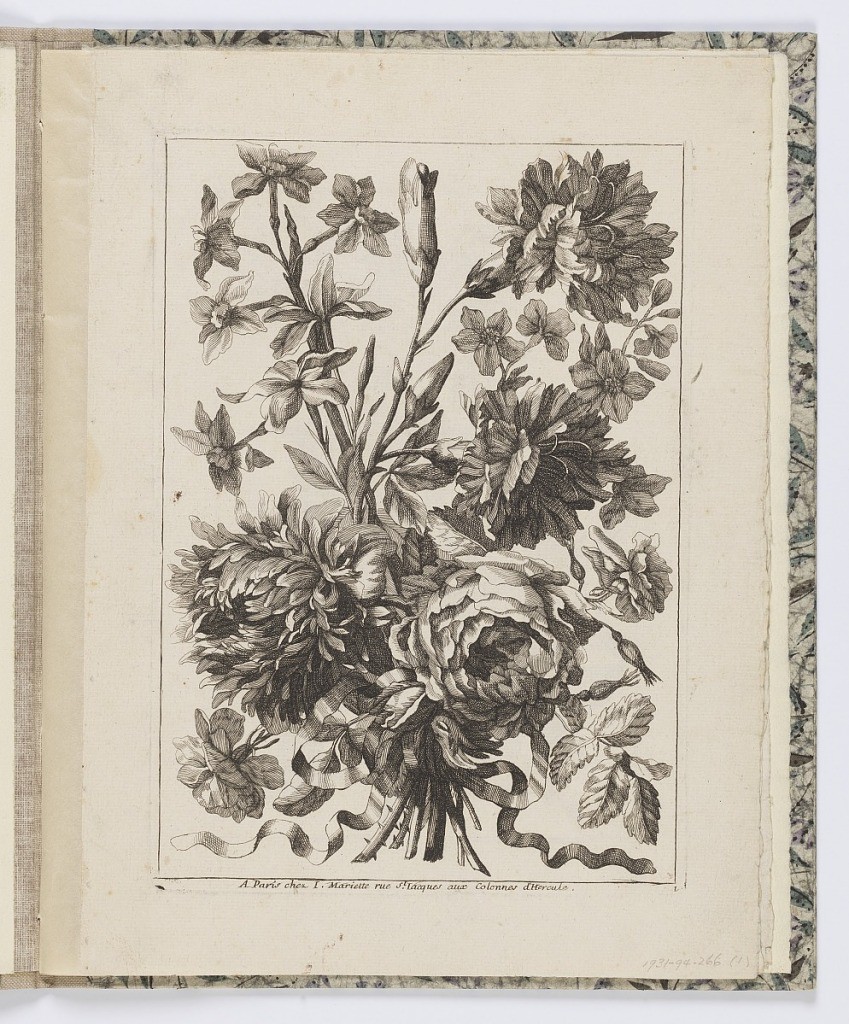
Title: Flowers
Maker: Jean Mariette, French, 1660–1742
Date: ca. 1750
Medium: Engraving on paper
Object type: bound print
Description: Flowers from bound album